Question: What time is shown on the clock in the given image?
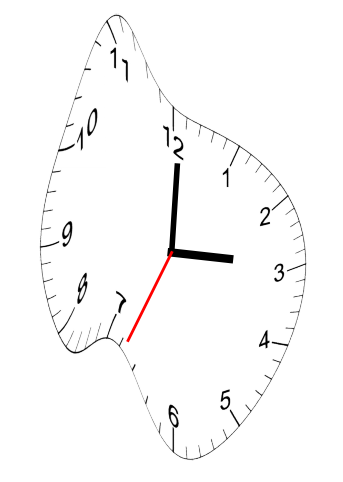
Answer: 03:00:34